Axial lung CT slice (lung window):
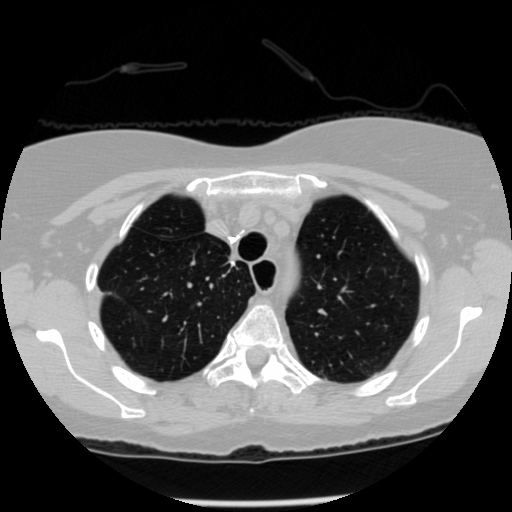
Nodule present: no